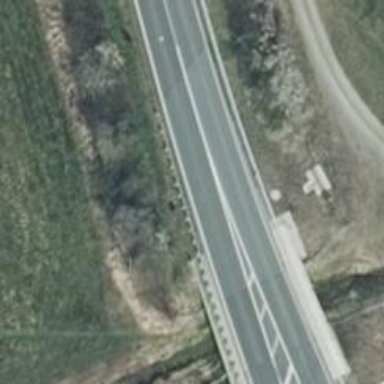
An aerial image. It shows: Asphalt road classified as primary highway which is motorroad.